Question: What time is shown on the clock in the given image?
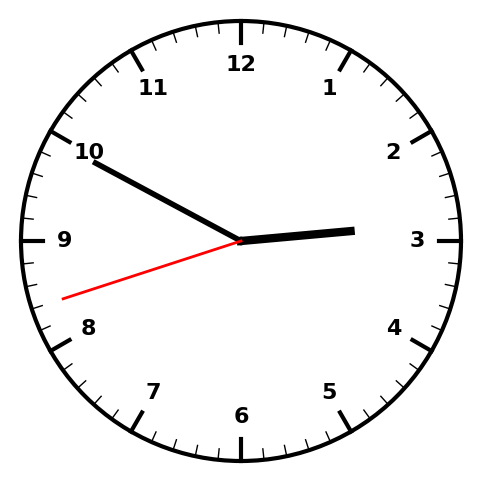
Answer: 02:49:42